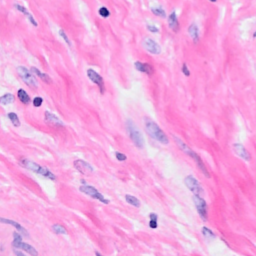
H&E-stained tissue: Breast